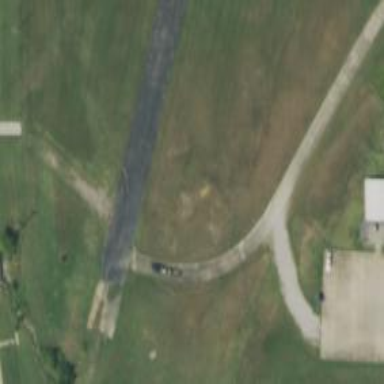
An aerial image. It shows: View of taxiway at the airport.